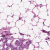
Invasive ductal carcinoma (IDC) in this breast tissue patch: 1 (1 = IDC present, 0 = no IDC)